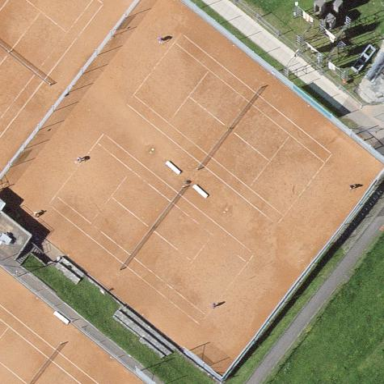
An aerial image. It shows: Tennis court on pitch designated for leisure land.